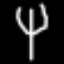
Label: fork